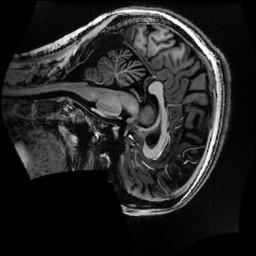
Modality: MP2RAGE
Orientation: sagittal
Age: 26
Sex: female
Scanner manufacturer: siemens
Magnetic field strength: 6.98 T
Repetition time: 6 s
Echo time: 0.00283 s